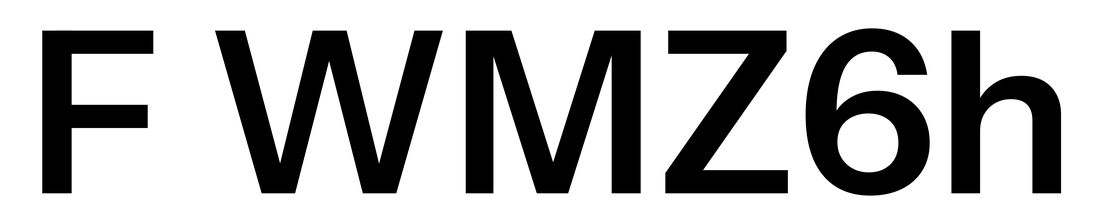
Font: InstrumentSans_SemiBold